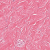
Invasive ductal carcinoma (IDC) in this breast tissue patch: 0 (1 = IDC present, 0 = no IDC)